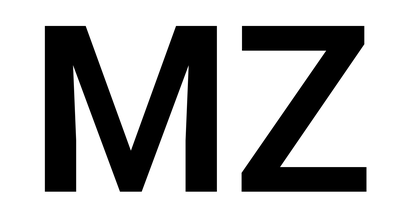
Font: Roboto_SemiBold